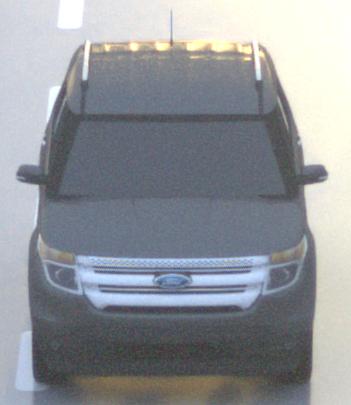
Make: Ford
Model: Explorer
Detailed model: Gen. 5
Model produced from: 2010
Model produced until: 2019
Doors: 5
Color: gray
Road condition: wet road
Daytime: sunrise or sunset
Contrast: low contrast